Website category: sports
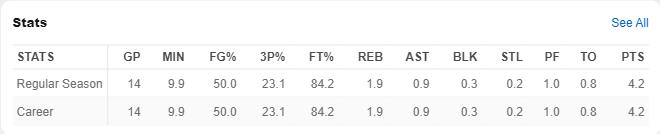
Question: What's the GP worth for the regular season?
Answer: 14

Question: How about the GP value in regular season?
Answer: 14

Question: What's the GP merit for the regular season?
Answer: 14

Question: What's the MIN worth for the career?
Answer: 9.9

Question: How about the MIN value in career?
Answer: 9.9

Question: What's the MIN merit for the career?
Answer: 9.9

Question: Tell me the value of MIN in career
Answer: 9.9

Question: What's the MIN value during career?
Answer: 9.9

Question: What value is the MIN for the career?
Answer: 9.9

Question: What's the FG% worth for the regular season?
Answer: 50.0

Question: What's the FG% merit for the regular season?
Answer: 50.0

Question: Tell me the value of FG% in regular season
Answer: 50.0

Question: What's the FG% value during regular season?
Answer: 50.0

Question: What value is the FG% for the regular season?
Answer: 50.0

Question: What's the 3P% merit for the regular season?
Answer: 23.1

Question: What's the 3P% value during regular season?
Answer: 23.1

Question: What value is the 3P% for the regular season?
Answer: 23.1

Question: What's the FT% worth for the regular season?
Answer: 84.2

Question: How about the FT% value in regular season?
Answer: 84.2

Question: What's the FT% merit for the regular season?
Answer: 84.2

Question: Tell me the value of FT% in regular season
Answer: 84.2

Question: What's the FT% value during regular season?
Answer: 84.2

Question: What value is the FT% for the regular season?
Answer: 84.2

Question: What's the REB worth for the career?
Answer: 1.9

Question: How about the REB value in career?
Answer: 1.9

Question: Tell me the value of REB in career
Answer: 1.9

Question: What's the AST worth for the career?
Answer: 0.9

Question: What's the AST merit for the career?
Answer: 0.9

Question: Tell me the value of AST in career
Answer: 0.9

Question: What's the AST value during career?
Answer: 0.9

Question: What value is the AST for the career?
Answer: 0.9

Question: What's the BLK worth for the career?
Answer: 0.3

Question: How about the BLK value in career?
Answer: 0.3

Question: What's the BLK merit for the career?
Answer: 0.3

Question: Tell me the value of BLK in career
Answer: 0.3

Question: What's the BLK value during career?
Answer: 0.3

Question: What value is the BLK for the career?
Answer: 0.3

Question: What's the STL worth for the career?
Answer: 0.2

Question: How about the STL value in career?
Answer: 0.2

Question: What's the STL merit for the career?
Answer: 0.2

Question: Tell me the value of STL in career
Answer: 0.2

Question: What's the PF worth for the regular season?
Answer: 1.0

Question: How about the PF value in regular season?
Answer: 1.0

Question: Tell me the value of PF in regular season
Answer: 1.0

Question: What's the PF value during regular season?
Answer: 1.0

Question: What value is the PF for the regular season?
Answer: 1.0

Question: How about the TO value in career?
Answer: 0.8

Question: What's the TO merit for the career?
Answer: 0.8

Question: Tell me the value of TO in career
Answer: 0.8

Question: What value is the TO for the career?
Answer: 0.8

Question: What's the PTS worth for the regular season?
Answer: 4.2

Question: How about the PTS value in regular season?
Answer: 4.2

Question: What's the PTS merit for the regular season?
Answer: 4.2

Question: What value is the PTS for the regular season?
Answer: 4.2